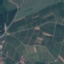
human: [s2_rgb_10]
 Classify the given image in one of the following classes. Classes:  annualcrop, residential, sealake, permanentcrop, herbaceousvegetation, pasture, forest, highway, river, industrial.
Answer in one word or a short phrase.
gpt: PermanentCrop